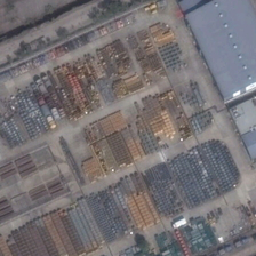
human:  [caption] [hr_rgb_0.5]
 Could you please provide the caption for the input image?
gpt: numerous containers are placed here next to the big factory building .

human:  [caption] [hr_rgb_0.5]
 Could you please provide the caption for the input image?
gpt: the ranked workshops in the industrial are yellow and cyan .

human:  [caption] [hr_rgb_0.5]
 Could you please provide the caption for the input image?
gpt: There are compact containers in the factory.

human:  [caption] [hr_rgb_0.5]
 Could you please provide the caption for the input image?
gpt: The factory has a compact container.

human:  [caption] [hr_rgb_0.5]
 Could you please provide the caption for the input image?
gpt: many containers are near a gray industrial building .